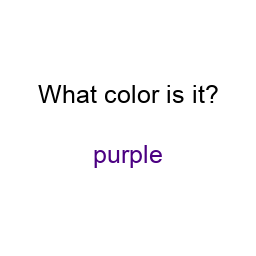
Color: indigo
Color name shown: purple
Background color: white
Question text color: black